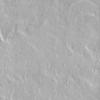
Label: not_dusty